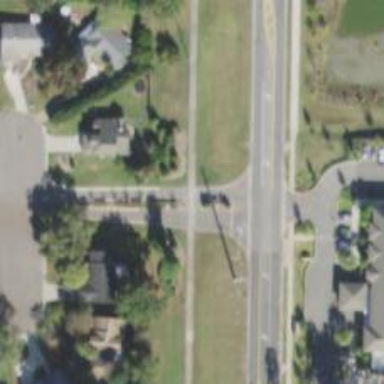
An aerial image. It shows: Uncontrolled crossing on the road.